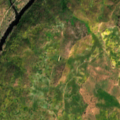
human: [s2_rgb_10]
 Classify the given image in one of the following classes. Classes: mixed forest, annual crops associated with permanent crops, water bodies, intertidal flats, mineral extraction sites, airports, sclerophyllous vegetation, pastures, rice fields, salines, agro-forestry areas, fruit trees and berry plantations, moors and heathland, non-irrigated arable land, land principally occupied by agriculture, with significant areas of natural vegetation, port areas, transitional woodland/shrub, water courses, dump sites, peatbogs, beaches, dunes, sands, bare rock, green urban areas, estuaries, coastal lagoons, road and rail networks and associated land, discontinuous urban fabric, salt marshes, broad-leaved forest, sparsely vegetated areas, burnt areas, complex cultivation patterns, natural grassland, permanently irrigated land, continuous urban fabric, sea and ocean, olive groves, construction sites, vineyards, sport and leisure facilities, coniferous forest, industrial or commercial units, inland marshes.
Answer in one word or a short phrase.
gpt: olive groves, land principally occupied by agriculture, with significant areas of natural vegetation, agro-forestry areas, broad-leaved forest, sclerophyllous vegetation, water courses